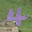
Label: 4